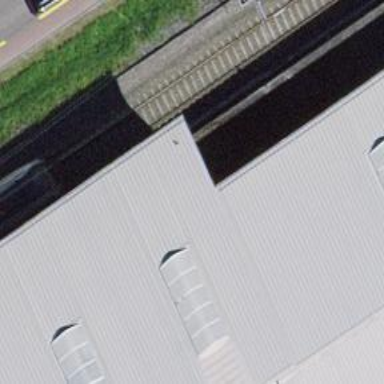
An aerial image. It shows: Railway yard with electrified tracks and single track.